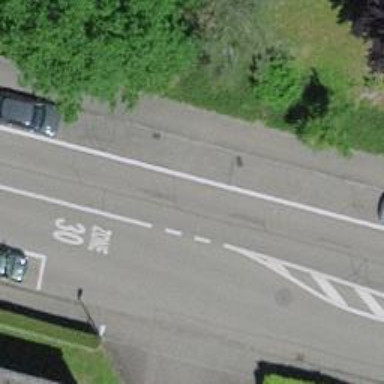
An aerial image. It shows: Footway along the road.